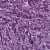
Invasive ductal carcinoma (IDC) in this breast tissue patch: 1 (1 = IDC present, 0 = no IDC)